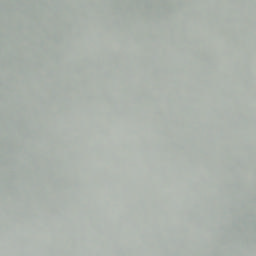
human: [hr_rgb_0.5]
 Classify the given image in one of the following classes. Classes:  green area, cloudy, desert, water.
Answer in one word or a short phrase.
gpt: cloudy